Question: I have the following month selector:

It has a left and a right button with the text of the current month inbetween.
As you can see it doesn't look ok.
HTML:
'''
<div id="seletor">
<a class="ui-button-icon-primary ui-icon ui-icon-circle-triangle-w" href="#" id="subtrair">subtrair</a>
<div id="mescorrente"></div>
<a class="ui-button-icon-primary ui-icon ui-icon-circle-triangle-e" href="#" id="somar">somar</a>
</div>
'''
CSS:
'''
#subtrair, #mescorrente, #somar {
display:inline-block;
vertical-align:top;
}
#subtrair, #somar {
margin-top:2px;
}
#mescorrente {
font-size:20px;
text-transform:uppercase;
padding:0 6px; /* optional padding.. */
margin-bottom:10px;
white-space: nowrap;
}
'''
I tried all sorts of options in the display settings, like 'display:table' and 'display:inline' but it did not work.
In Chrome Dev Tools, if I uncheck and check again 'display:inline-block;' it works!
What is wrong with this code?
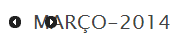
Answer: Change the CSS for '#mescorrente'.
'''
#mescorrente {
min-width: 200px;
text-align: center;
}
'''